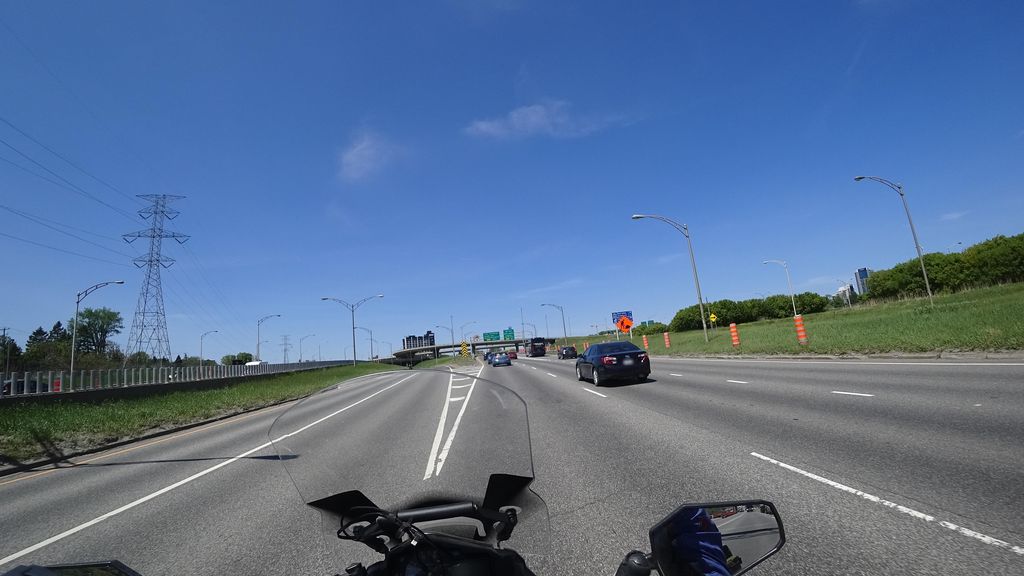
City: quebec_city